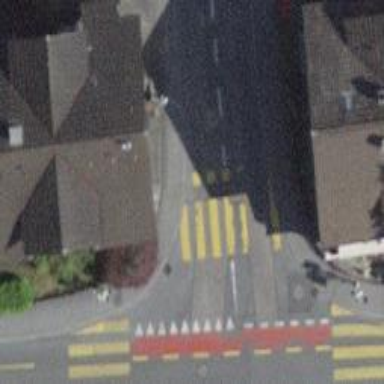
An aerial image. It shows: Pedestrian crossing with zebra markings on the footway.